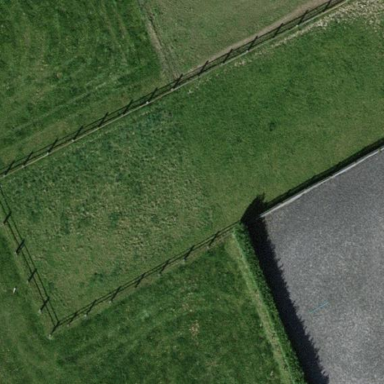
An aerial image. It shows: Meadow enclosed by fence.